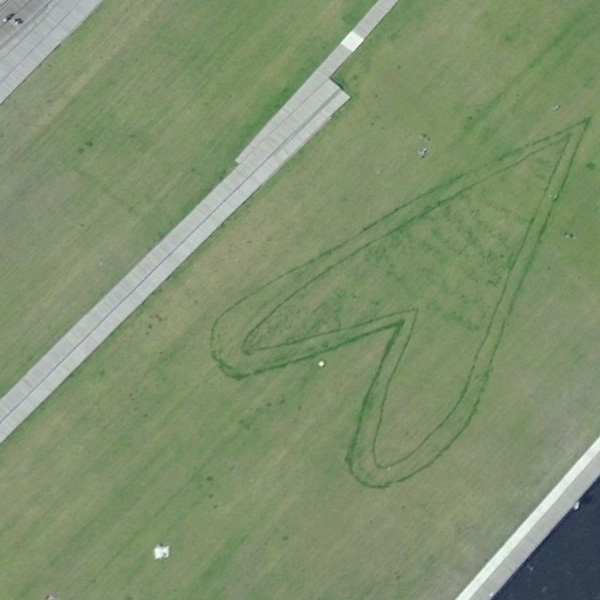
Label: Meadow